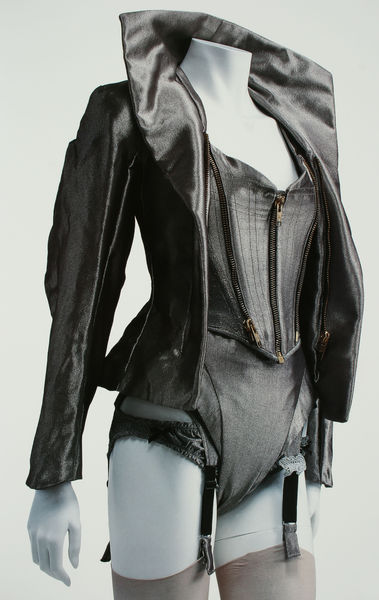
Titel: Jacke, Oberteil, Höschen und Strumpfgürtel
Künstler: Vivienne Westwood
Standort: Kyoto (Japan)
Institution: Kyoto Costume Institute
Schlagwörter: wäsche, brust, frau, schwarz, rot, mode, jacke, arm, kragen, mantel, stoff, seide, modell, mieder, lack, strümpfe, offen, puppe, unterhose, leder, korsett, halter, taft, korsage, slip, corsage, dessous, strumpfhalter, unterwäsche, strapse, schaufensterpuppe, reißverschluss, kleiderpuppe, straps, kurzjacke, ligerie